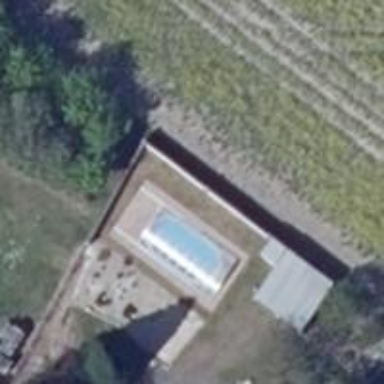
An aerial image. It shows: Swimming pool located in leisure land.